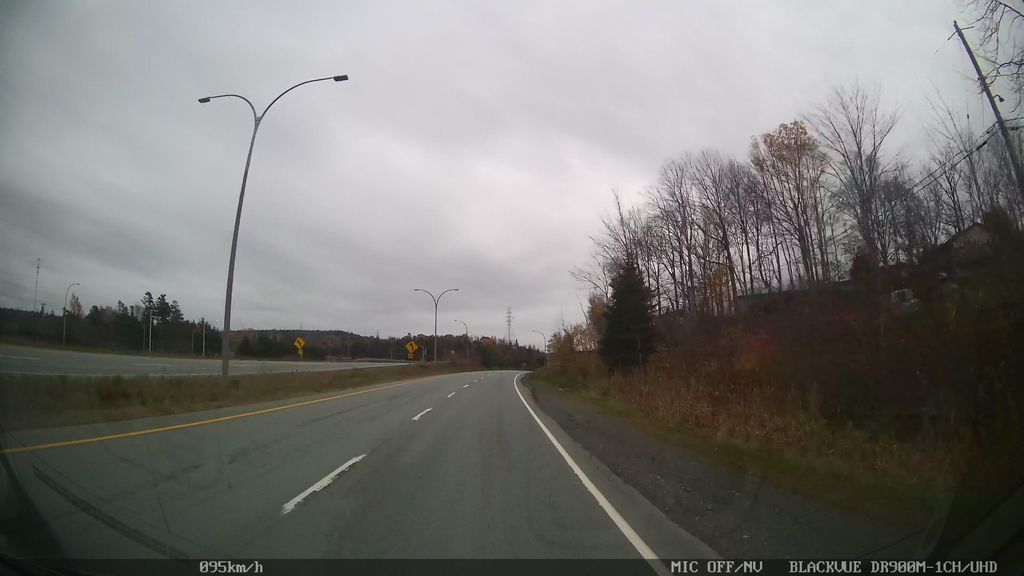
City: halifax